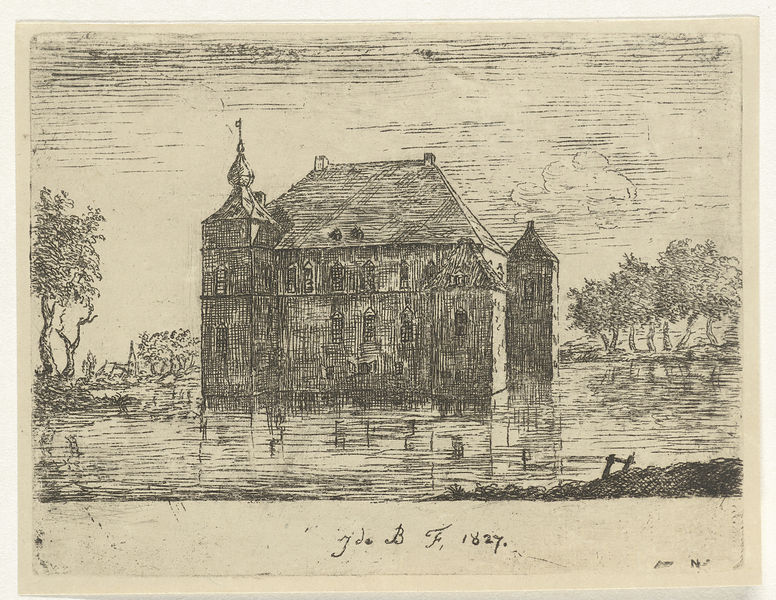
Titel: Kasteel de Cannenburch
Künstler: baron Reinierus Albertus Ludovicus van Isendoorn à Blois
Standort: Amsterdam
Institution: Rijksmuseum
Schlagwörter: gravure, ciel, eau, toit, nuage, château, arbres, tour, fenêtres, légende, clocheton, 1827, j de b